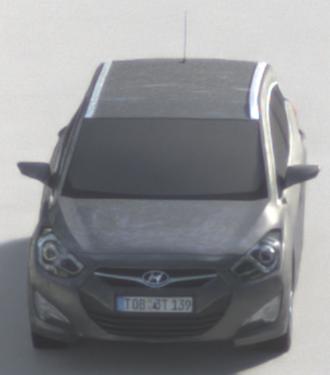
Make: Hyundai
Model: i40 Kombi 1.6 GDI
Detailed model: i40 (VF) Kombi
Model produced from: 2012/08
Model produced until: 2013/09
Doors: 5
Color: gray
Road condition: dry road
Daytime: morning or afternoon
Contrast: low contrast